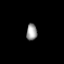
Tissue: prostate
Cell type: Epithelial cells
Senescence score: 0.308
Nuclear area (px): 174
Mean DAPI intensity: 151.741